Field crop: maize
Growth stage: 2
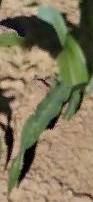
Species: maize